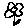
Label: flower